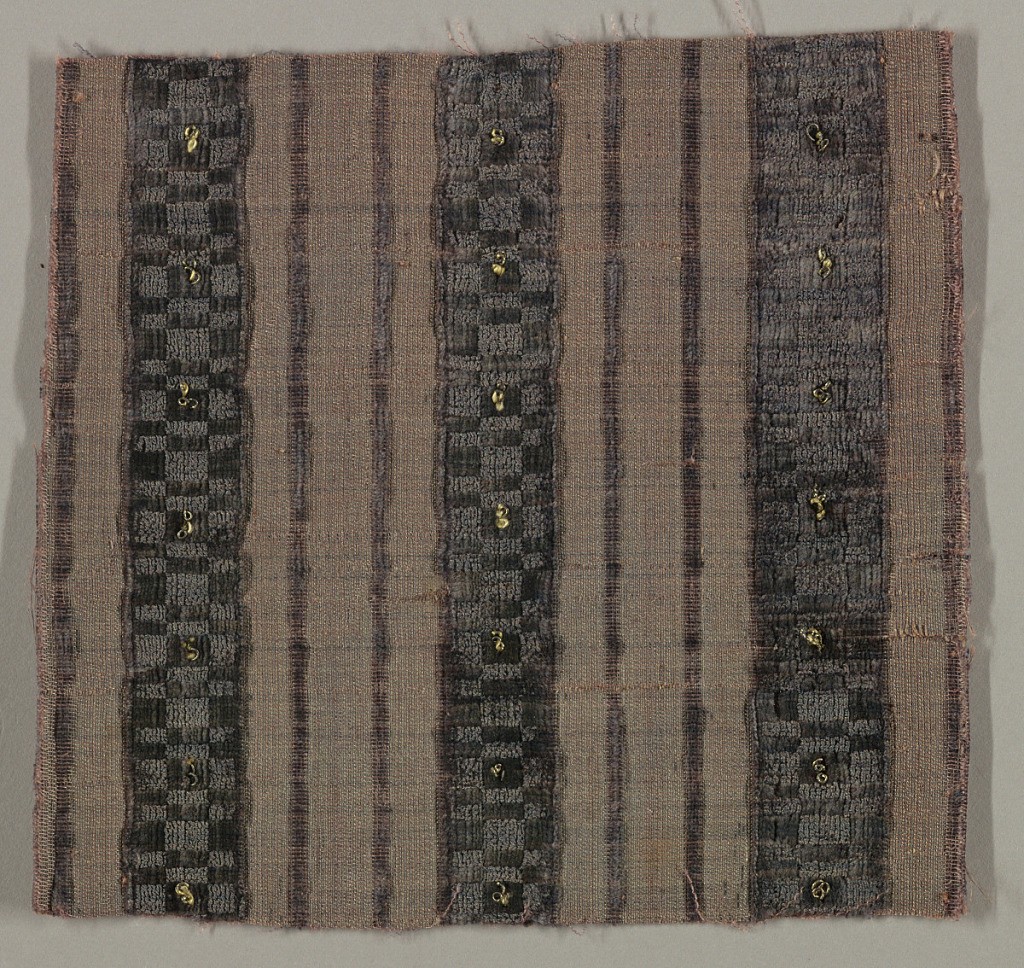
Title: Fragment
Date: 16th century
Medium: silk, metallic Technique: cut and uncut pile velvet
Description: Stripes of grey and mauve with cut and uncut pile.